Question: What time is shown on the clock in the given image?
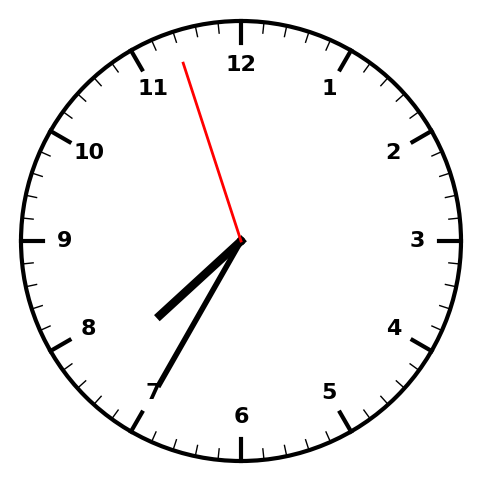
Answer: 07:34:57